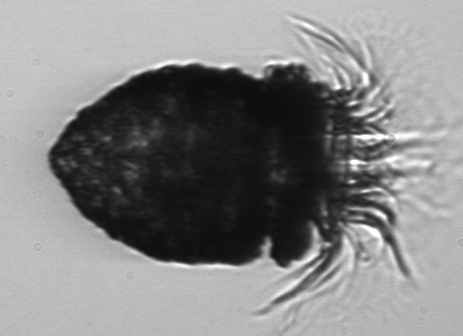
Label: Stenosemella_morphotype1